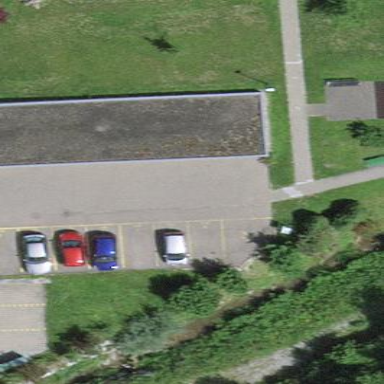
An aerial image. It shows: Parking area.